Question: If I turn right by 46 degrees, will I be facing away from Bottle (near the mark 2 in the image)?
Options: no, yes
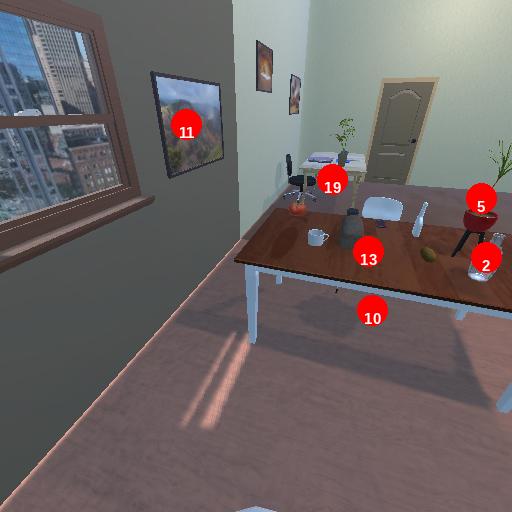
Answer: no